Chest X-ray. View position: AP
Patient age: 73
Patient sex: F
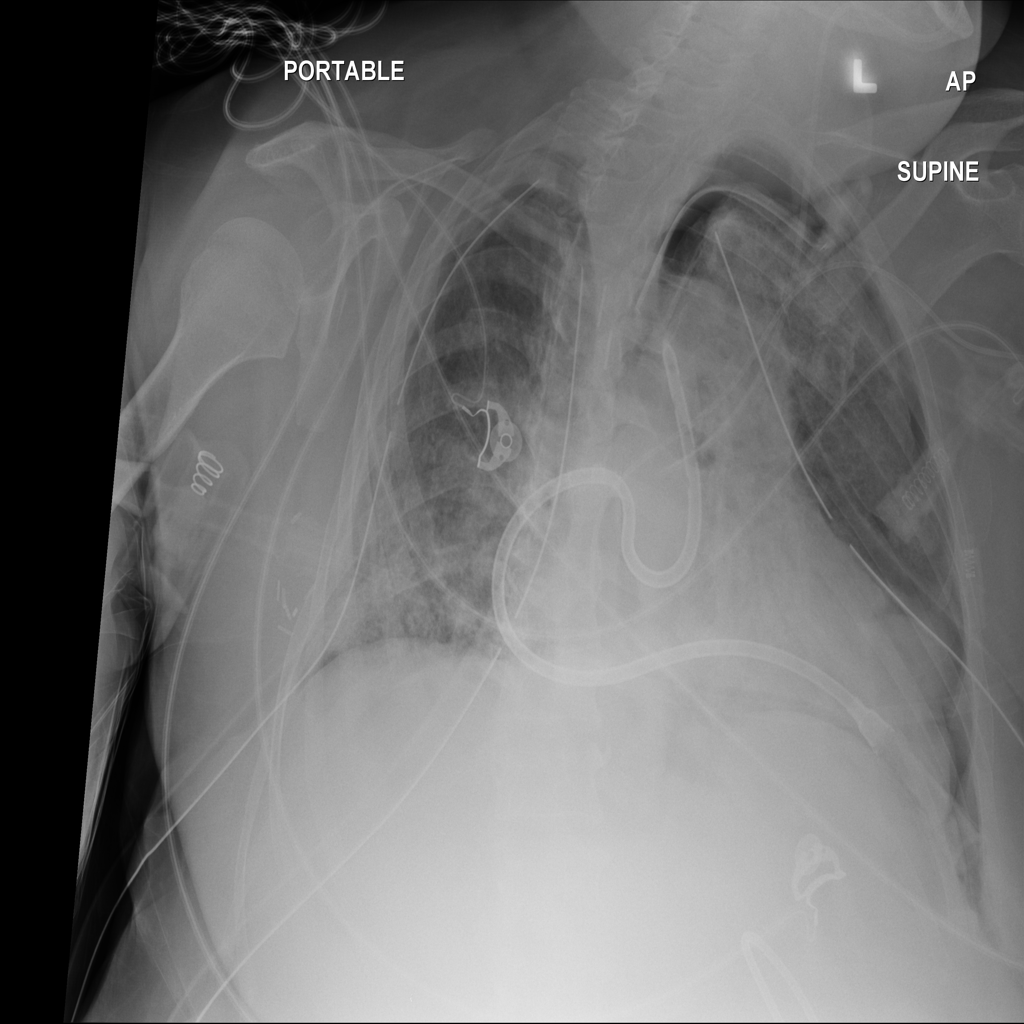
Finding: Pneumothorax